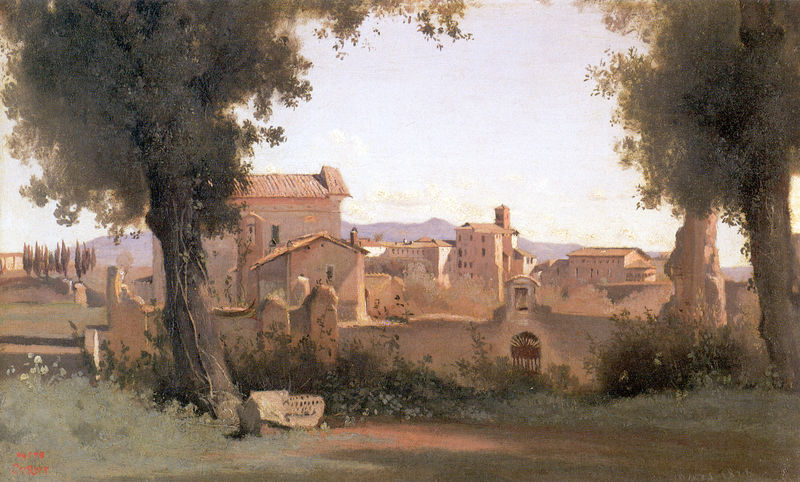
Titel: Blick aus den Farnesischen Gärten, März 1826
Künstler: Jean Baptiste Camille Corot
Standort: Washington (District of Columbia)
Institution: The Phillips Collection
Schlagwörter: baum, berg, blau, blätter, gemälde, himmel, laub, schatten, weiß, wolken, bäume, grün, impressionismus, kirchturm, landschaft, ocker, stadt, äste, abend, blumen, braun, fenster, hell, hintergrund, licht, pastell, pfeiler, schwarz, skizze, tür, dach, gebäude, gras, haus, rot, weg, wiese, beige, architektur, stein, steine, signatur, ast, feld, horizont, häuser, hügel, morgen, natur, strauch, busch, gebüsch, kirche, sonne, pflanze, pflanzen, wald, brunnen, kamin, turm, garten, zypressen, sommer, ansicht, italien, süden, vedute, moderne, mittag, berge, gebirge, sonnenlicht, dorf, dächer, mauer, tag, bauernhof, hof, steinmauer, sepia, durchgang, tor, stadtansicht, eingang, ruine, antike, spanisch, kloster, mohn, friedhof, efeu, grab, gut, mauern, landhaus, wurst, rinde, siena, kapelle, pinien, pinie, corot, toskana, dillis, friedhofsmauer, ocke, lehmmauer, gebäudefenster, ummauert, steione, baguett